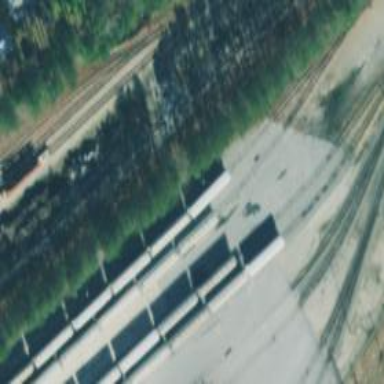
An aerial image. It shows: Railway spur service.